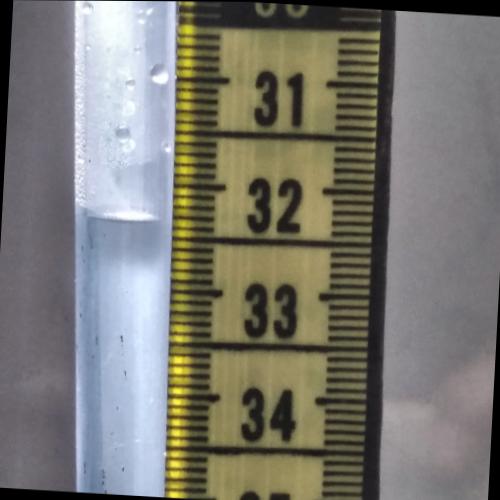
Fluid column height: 32.3 cm